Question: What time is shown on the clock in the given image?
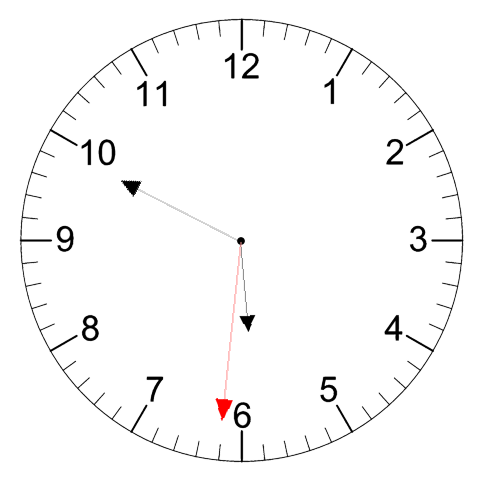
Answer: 05:49:31